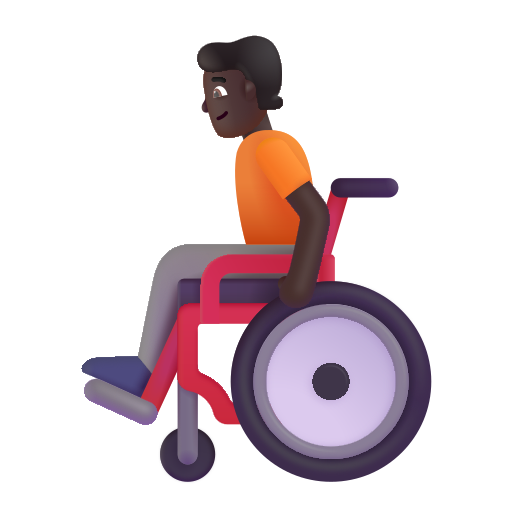
person in manual wheelchair color dark